Question: I am start to learn the MVC3, But i have some problem on WebGrid,
The Controller name is TestController, so i navigate to :
<URL>
And the Webgrid shown as below:

two column : ID and Name.
the 3rd & 4th column : Actionlink and item.GetSelectLink.
The first problem is :
Assume i viewing page 3 of webgrid, and press the ActionLink,after go-thought the TestContoller's Action, the webgrid will return to page 1 after PostBack.
However,if i press the [View(GetSelectLink)] on right end:
(e.g. <URL>
It works.
So, i should use ActionLink or GetSelectLink for general Add/Update/Delete operation?
MVC3 hasn't viewstate / control state, so how can i preserve the current page selection after PostBack?
The second problem is :
The (href) of ActionLink is :
<URL>
I would make it to
<URL>
I add a new route to global.asax, but it is no luck.
Thanks you very much for help.
It is my code:
'''
@model List<MvcContract.Controllers.Products>
@{
System.Web.Helpers.WebGrid grid = new System.Web.Helpers.WebGrid(
source: Model,
canPage: true,
rowsPerPage: 3,
fieldNamePrefix: "gridItems_",
pageFieldName: "page",
selectionFieldName: "selectedRow"
);
}
@{
if (Model != null)
{
@grid.GetHtml(
columns: grid.Columns(
grid.Column("ID"),
grid.Column("Name"),
grid.Column(format: (item) => Html.ActionLink("View(ActionLink)", "GetSelection", new { ID = item.ID, Name = item.Name })),
grid.Column(format: (item) => item.GetSelectLink("View(GetSelectLink)"))
)
);
}
}
'''
'''
namespace MvcContract.Controllers
{
public class Products
{
public string ID { get; set; }
public string Name { get; set; }
public List<Products> GetItems()
{
List<Products> items = new List<Products>();
items.Add(new Products() { ID = "1", Name = "PS3" });
items.Add(new Products() { ID = "2", Name = "XBox360" });
items.Add(new Products() { ID = "3", Name = "Wii" });
items.Add(new Products() { ID = "4", Name = "Saturn" });
items.Add(new Products() { ID = "5", Name = "Dreamcast" });
items.Add(new Products() { ID = "6", Name = "NDS" });
items.Add(new Products() { ID = "7", Name = "PSP" });
items.Add(new Products() { ID = "8", Name = "NeoGeo" });
items.Add(new Products() { ID = "9", Name = "3DO" });
items.Add(new Products() { ID = "10", Name = "Playdia" });
return items;
}
}
public class TestController : Controller
{
//Bind data to WebGrid
public ActionResult Index()
{
Products products = new Products();
return View(products.GetItems());
}
//Some Logic
public ActionResult GetSelection(string ID, string Name)
{
string SelectedID = ID;
return RedirectToAction("Index");
}
}
}
'''
'''
public static void RegisterRoutes(RouteCollection routes)
{
routes.IgnoreRoute("{resource}.axd/{*pathInfo}");
routes.MapRoute(
"Default", // Route name
"{controller}/{action}/{id}", // URL with parameters
new { controller = "Home", action = "Index", id = UrlParameter.Optional } // Parameter defaults
);
routes.MapRoute(
"Test_GetSelection", // Route name
"{controller}/{action}/{id}/{name}", // URL with parameters
new { controller = "Test", action = "GetSelection", id = UrlParameter.Optional, name = UrlParameter.Optional } // Parameter defaults
);
}
'''
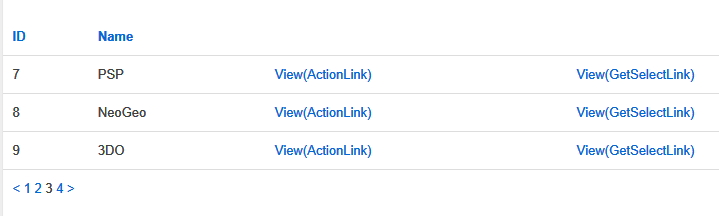
Answer: Check out <URL>. I think one of several solutions there may solve your issue.
Since its been a whole year since you posted this, please post an answer if you figured it out another way.